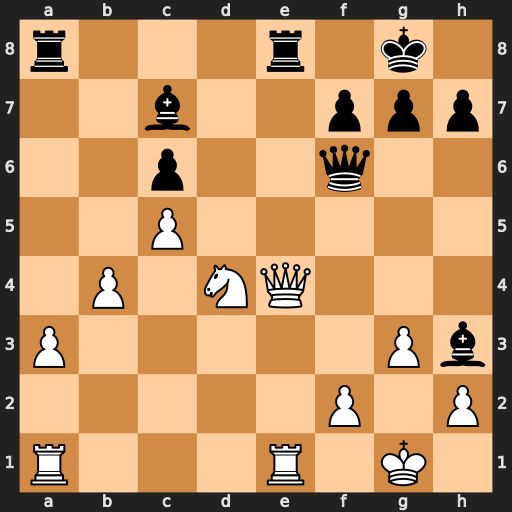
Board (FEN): r3r1k1/2b2ppp/2p2q2/2P5/1P1NQ3/P5Pb/5P1P/R3R1K1
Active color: w
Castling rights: -
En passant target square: -
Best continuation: Qxe8+ Rxe8 Rxe8#